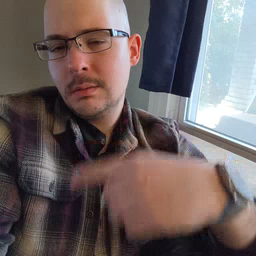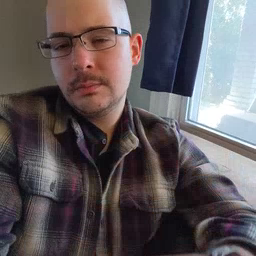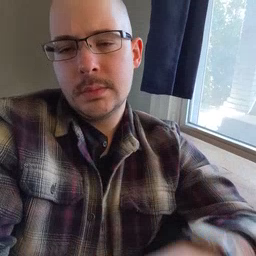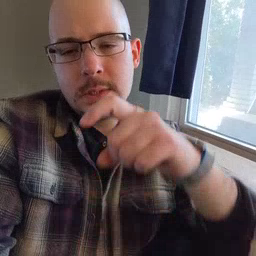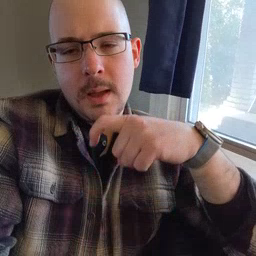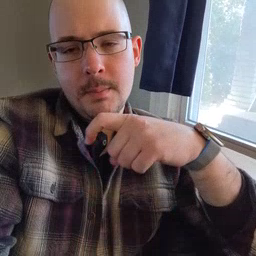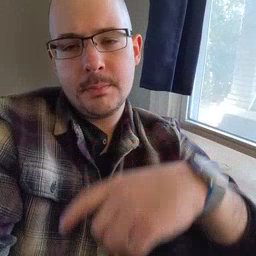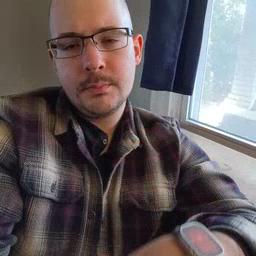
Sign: time